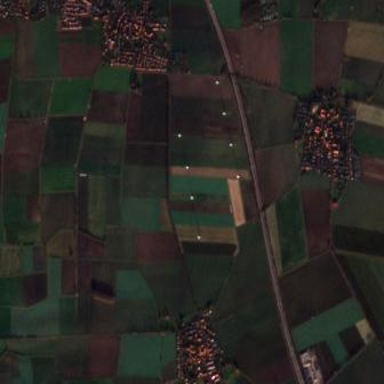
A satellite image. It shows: View of farmland.